Interaction volume radius: 5 \u00c5
Interaction volume height: 20 \u00c5
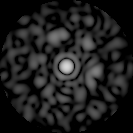
Disorder parameter: 0.853